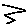
Label: zigzag